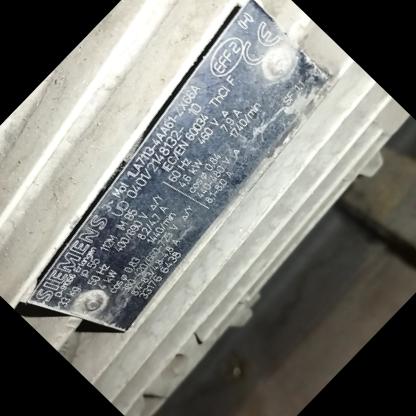
Klasa: tabliczka-znamionowa